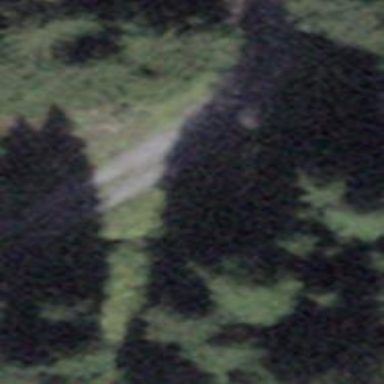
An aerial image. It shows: Gravel track with grade2 tracktype.